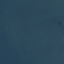
Land use / land cover: SeaLake